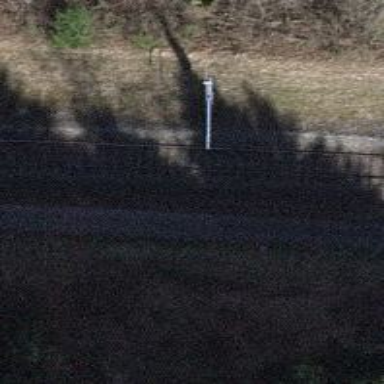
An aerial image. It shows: Railway signal.